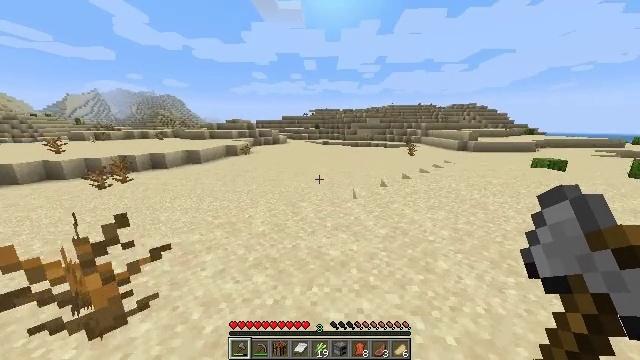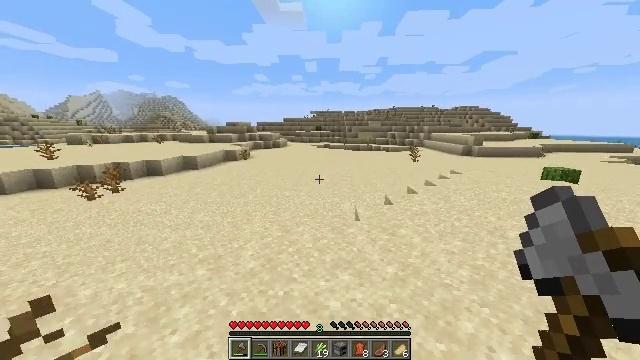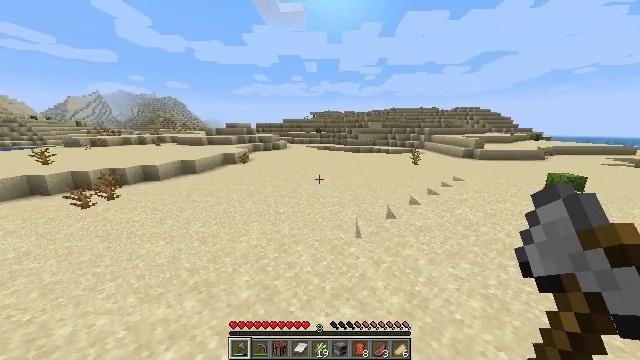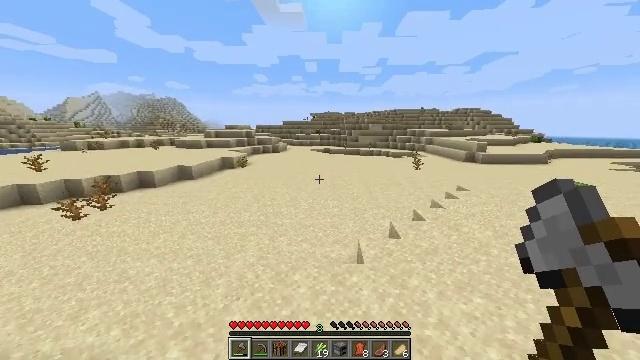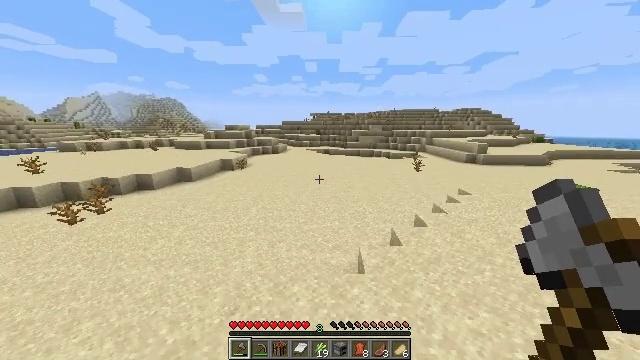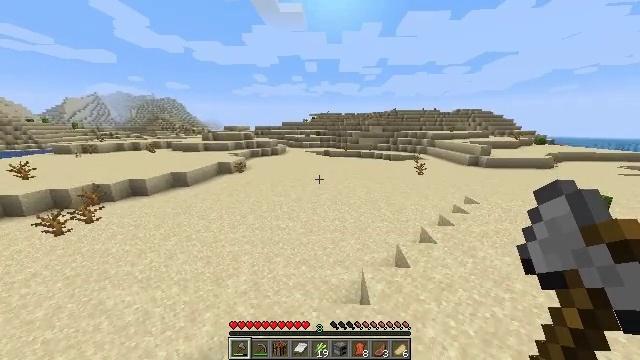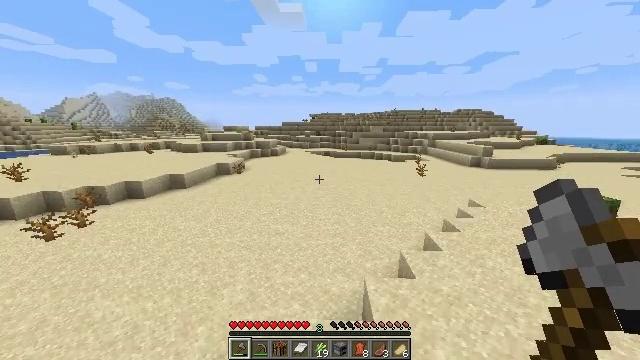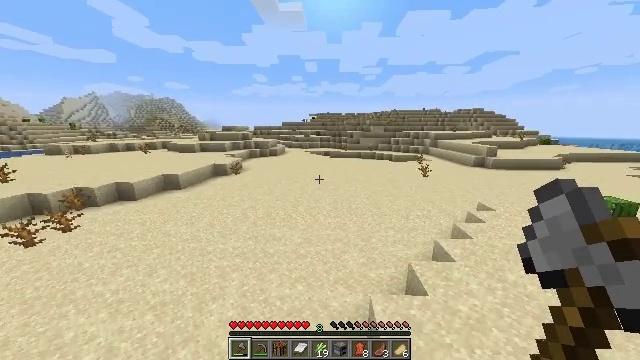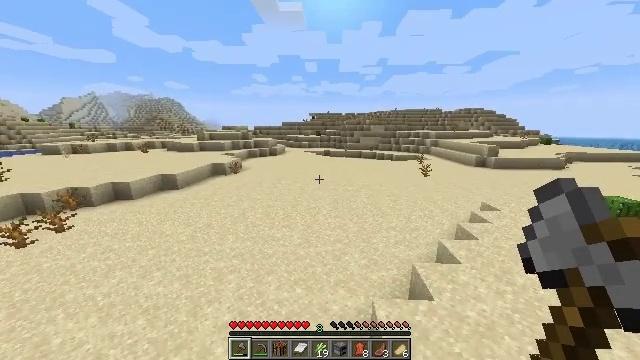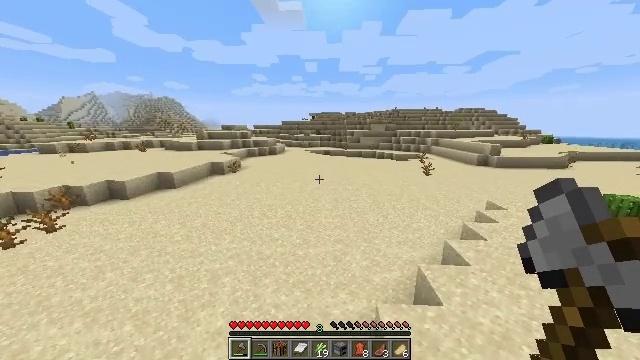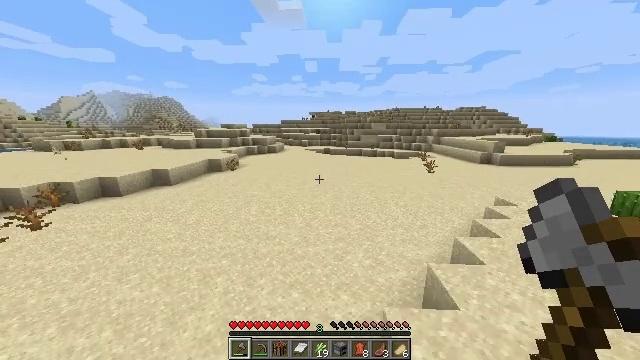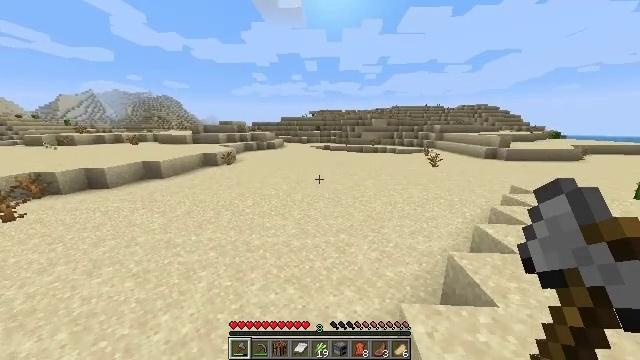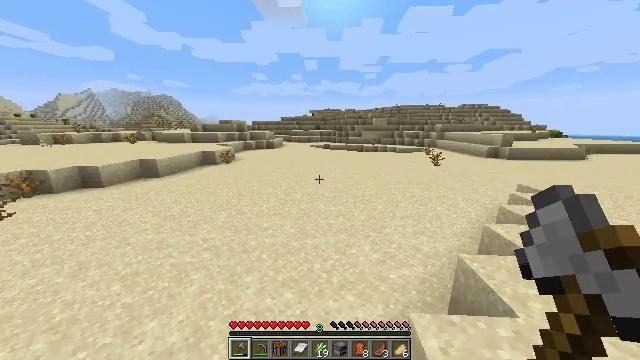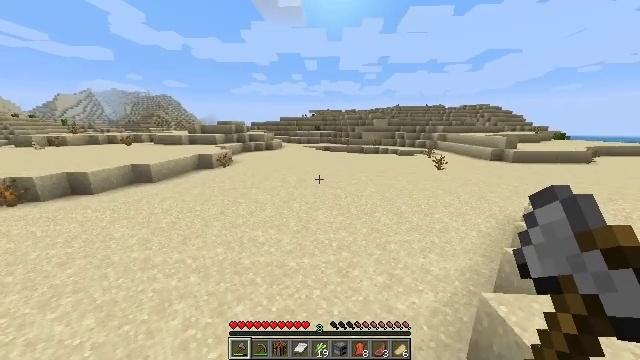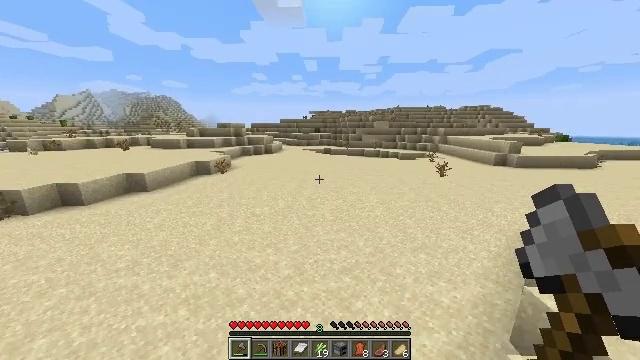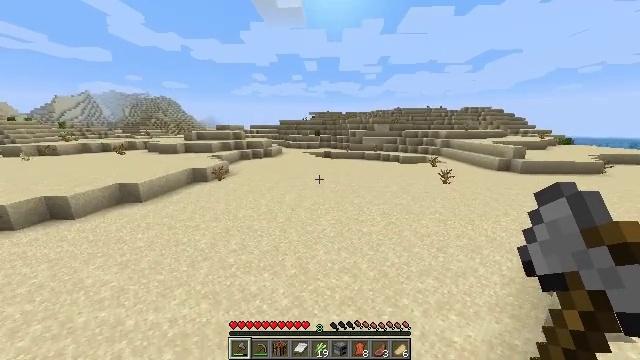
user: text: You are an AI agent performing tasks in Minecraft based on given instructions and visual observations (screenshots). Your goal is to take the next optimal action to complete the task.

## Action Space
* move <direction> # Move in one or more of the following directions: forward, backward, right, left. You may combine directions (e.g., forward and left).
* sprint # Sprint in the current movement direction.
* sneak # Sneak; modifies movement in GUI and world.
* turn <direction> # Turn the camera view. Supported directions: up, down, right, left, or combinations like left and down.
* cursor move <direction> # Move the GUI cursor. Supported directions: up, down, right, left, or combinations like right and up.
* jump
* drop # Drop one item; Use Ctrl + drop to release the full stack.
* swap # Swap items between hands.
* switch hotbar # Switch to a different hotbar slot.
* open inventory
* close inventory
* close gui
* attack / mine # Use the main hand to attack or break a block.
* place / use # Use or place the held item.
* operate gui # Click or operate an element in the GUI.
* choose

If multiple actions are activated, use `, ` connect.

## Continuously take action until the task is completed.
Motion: motion action
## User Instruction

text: Mine the dead bush in the desert.
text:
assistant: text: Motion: move forward, sprint, jump
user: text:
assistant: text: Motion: move forward, sprint, jump
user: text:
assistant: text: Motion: move forward, sprint, jump
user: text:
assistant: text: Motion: move forward, sprint, jump
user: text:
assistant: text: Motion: move forward, sprint, jump
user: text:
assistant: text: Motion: move forward, sprint, jump
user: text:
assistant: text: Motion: move forward, sprint, jump
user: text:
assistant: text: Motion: move forward, sprint, jump
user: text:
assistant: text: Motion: move forward, sprint, jump
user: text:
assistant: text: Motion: move forward, sprint, jump
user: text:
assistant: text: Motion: move forward, sprint, jump
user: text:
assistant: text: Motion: move forward, sprint, jump
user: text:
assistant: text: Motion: move forward, sprint, jump
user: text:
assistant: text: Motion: move forward, sprint, jump
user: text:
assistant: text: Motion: move forward, sprint, jump
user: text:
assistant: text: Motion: move forward, sprint, jump
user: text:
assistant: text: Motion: move forward, sprint, jump
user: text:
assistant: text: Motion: move forward, sprint, jump
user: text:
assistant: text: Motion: move forward, sprint, jump
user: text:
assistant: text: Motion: move forward, sprint, jump
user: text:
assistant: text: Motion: move forward, sprint, jump
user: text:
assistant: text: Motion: move forward, sprint, jump
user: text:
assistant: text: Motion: move forward, sprint, jump
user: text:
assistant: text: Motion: move forward, sprint, jump
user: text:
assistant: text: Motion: move forward, sprint, jump
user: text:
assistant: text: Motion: move forward, sprint, jump
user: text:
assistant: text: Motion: move forward, sprint, jump
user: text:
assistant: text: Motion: move forward, sprint, jump
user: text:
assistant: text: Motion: move forward, sprint, jump
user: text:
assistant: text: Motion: move forward, sprint, jump